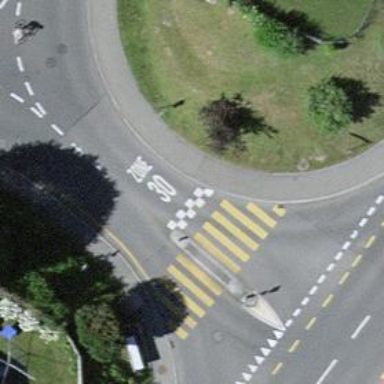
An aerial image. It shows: Uncontrolled zebra crossing with notable zebra markings.